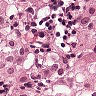
Metastatic tissue present: yes